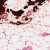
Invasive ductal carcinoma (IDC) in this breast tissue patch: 0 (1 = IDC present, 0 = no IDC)